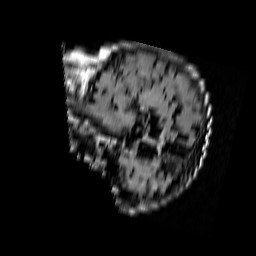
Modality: FLAIR
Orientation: sagittal
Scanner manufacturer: ge
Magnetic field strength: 1.5 T
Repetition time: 9 s
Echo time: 0.1194 s